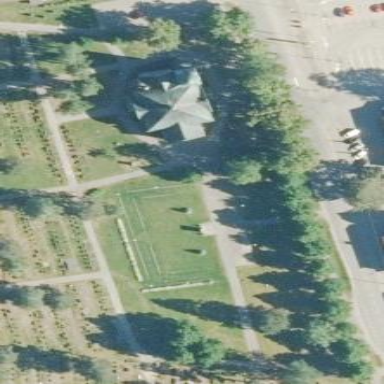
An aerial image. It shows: Religious site.